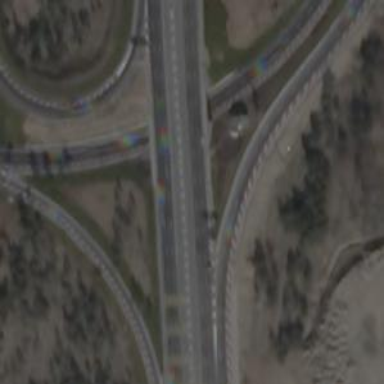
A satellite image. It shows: Trunk highway bridge.